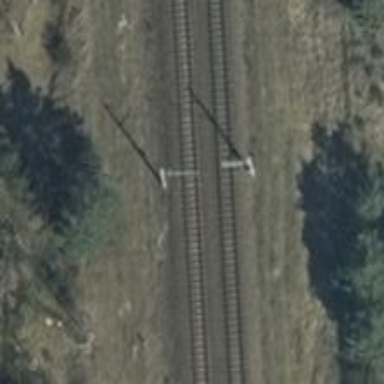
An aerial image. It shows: Railway milestone with catenary mast.